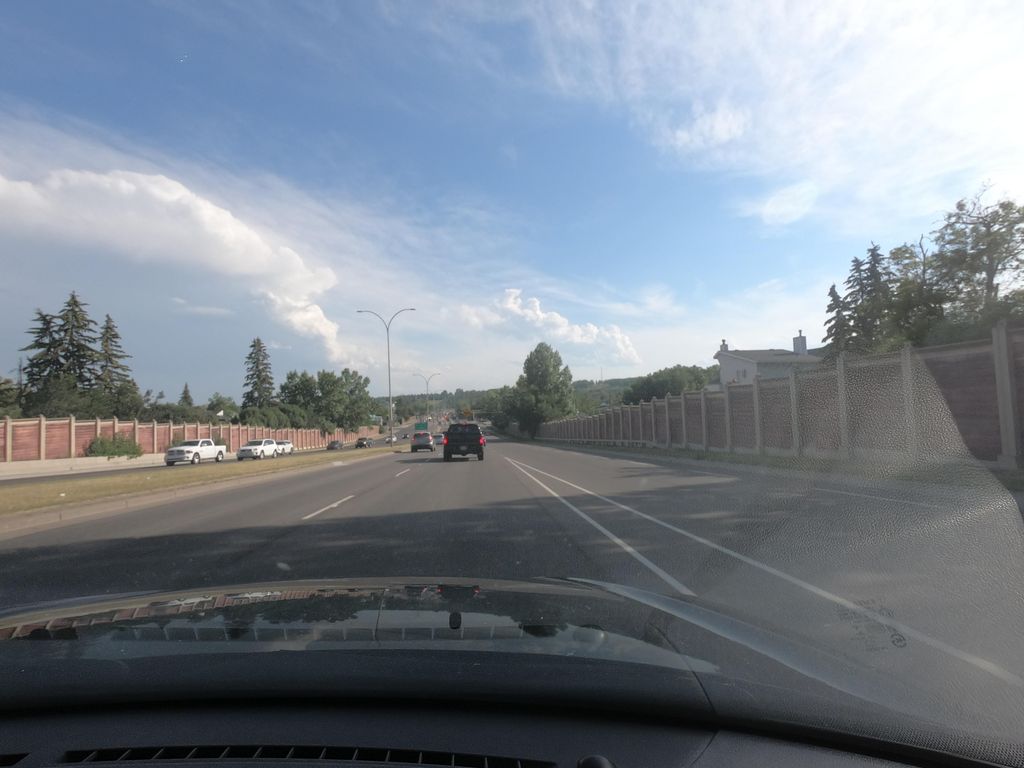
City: calgary